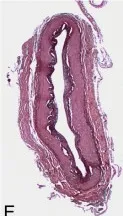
Neuropathological analysis revealing laminar necrosis and hypoxic neuronal cell death in the absence of overt arterial pathology. Eosin stain x100)) basal vessels. (elastica-van Gieson stain x100).
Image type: pathology (van_gieson)